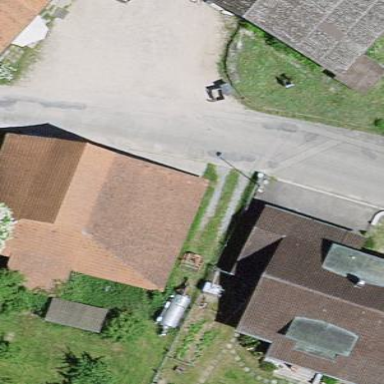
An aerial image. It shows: Barn.